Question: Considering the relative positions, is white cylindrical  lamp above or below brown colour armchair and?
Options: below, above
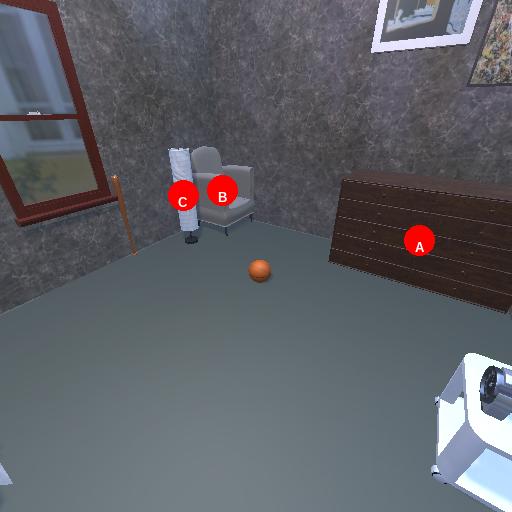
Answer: below